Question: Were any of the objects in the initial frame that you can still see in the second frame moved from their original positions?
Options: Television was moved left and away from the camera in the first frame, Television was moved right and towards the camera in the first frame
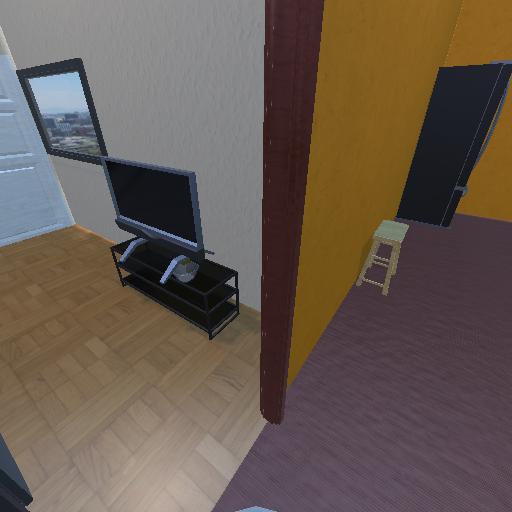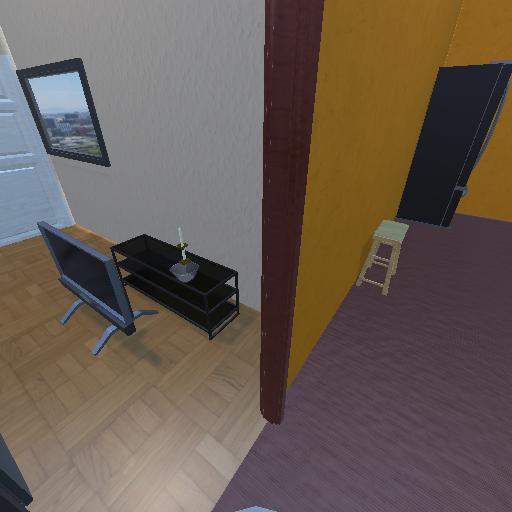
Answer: Television was moved left and away from the camera in the first frame